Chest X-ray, AP view. Patient: 74 years old, sex F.
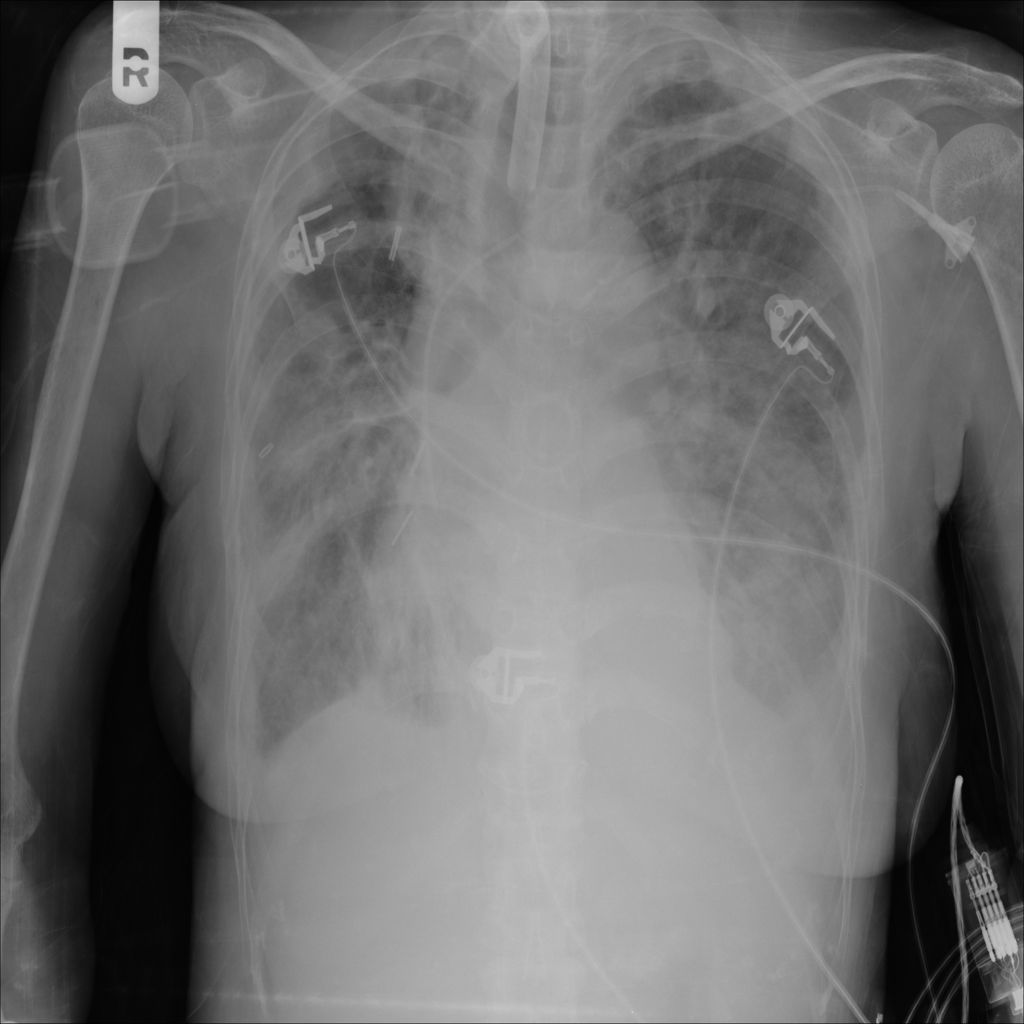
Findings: Effusion, Infiltration